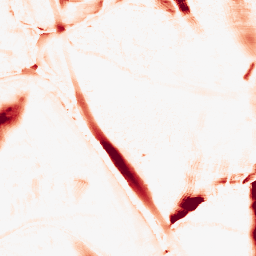
Category: morphological
Decomposition family: morphological_ellipse
Decomposition parameters: operation: opening
width: 20
height: 50
Upsampling method: bicubic
Upsampling parameters: scale: 8
Upsampling scale: 8